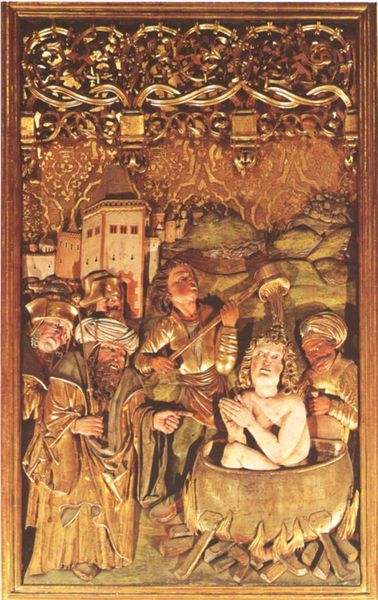
Titel: Hochaltar
Künstler: Meister Paul von Letschau
Standort: Letschau (Levoca), St. Jakob (EU - Slowakei)
Schlagwörter: feuer, mann, nackt, wasser, baden, landschaft, menschen, stadt, braun, fenster, holz, männer, bart, mensch, rahmen, gold, turm, relief, topf, faltenwurf, burg, flammen, orgie, zuber, schwul, fegefeuer, mittelalter, heiliger, holzscheite, kochen, turban, kelle, kochtopf, altarbild, araber, kessel, martyrium, folter, türken, schöpfkelle, muselmann, aaaaaltarbild, märtürer, nicht kirchlich